Field crop: tomato
Growth stage: 2
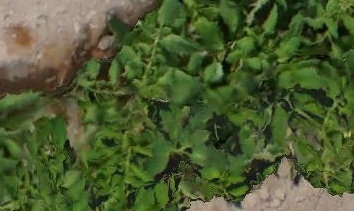
Species: tomato